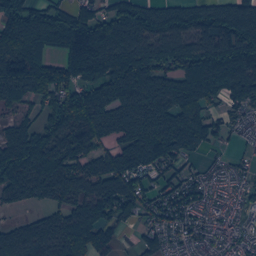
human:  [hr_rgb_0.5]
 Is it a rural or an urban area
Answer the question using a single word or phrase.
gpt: urban

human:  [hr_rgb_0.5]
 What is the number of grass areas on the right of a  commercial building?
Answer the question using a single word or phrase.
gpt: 41

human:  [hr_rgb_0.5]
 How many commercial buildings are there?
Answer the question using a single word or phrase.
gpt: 10

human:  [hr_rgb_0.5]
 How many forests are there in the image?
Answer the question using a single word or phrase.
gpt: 373

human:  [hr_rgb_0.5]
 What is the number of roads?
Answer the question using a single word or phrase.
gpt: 604

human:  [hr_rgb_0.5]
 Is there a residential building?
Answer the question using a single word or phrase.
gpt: yes

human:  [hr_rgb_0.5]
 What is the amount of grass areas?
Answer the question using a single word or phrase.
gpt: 138

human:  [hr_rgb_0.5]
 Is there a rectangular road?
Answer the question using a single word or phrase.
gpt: no

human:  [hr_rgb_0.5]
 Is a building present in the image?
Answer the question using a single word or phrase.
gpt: yes

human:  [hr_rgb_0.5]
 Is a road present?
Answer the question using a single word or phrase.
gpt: yes

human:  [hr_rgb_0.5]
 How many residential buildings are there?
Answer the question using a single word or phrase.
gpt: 1732

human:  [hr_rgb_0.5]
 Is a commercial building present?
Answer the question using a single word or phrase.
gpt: yes

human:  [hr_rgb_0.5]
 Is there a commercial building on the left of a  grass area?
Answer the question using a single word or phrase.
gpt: yes

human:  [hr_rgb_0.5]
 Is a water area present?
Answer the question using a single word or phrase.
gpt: yes

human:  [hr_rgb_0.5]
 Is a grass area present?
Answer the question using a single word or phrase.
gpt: yes

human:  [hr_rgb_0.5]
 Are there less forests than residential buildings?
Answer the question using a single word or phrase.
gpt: yes

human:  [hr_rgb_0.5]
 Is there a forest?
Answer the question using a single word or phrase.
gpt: yes

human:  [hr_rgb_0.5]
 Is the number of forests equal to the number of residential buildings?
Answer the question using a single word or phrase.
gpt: no

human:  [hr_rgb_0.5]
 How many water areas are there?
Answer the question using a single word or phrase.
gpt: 50

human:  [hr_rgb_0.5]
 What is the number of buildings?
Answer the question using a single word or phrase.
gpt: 1749

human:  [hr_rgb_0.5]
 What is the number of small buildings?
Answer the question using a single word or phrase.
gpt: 1742

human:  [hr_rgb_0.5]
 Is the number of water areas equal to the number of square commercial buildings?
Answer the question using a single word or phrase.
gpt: no

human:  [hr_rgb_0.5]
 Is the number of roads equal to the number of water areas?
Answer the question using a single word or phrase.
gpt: no

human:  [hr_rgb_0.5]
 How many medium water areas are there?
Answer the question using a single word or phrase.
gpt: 7

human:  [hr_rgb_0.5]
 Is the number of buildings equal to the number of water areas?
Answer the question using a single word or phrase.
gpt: no

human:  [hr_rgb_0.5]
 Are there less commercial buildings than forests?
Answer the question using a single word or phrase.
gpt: yes

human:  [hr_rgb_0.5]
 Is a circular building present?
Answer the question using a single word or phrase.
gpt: no

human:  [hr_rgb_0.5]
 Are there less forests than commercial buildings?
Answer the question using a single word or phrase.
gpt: no

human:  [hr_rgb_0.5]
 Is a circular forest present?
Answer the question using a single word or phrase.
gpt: no

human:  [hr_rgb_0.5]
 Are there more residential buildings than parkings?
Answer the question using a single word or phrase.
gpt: yes

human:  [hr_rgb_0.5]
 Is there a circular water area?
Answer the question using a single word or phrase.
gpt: no

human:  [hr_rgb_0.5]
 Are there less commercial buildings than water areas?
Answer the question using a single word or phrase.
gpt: yes

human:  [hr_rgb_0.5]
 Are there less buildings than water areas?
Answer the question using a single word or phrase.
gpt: no

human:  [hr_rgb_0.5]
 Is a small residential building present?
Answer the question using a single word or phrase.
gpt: yes

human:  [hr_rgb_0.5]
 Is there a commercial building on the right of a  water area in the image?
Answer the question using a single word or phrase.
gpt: yes

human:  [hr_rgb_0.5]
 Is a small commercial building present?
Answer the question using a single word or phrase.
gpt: yes

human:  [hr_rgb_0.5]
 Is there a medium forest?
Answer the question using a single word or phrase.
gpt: yes

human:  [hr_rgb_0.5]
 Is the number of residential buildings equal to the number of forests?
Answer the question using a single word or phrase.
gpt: no

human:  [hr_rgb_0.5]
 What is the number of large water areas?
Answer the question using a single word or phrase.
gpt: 5

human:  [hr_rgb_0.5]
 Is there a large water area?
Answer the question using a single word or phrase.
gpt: yes

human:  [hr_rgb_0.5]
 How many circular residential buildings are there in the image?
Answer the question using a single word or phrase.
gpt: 0

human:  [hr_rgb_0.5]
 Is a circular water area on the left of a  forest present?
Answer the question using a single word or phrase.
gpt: no

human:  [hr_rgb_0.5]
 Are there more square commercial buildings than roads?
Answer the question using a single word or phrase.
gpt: no

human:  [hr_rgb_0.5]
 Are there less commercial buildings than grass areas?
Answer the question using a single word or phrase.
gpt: yes

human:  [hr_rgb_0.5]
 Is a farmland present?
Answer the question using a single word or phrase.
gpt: yes

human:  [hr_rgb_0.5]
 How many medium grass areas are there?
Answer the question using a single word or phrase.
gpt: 43

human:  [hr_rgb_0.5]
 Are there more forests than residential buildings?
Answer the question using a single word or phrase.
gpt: no

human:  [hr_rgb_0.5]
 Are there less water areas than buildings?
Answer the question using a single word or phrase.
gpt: yes

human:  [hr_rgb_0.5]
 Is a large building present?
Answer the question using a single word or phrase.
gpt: no

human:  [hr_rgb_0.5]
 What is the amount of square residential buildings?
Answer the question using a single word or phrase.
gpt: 0

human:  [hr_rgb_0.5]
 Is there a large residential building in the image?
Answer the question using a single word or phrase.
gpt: no

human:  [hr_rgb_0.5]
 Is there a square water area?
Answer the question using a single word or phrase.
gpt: no

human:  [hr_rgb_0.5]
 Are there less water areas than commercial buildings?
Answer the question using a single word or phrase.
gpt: no

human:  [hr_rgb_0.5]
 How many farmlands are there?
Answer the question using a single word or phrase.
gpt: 29

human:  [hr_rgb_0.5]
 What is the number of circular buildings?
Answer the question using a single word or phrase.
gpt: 0

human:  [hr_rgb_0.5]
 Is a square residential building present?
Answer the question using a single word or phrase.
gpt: no

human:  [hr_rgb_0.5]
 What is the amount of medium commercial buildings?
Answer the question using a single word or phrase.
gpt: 1

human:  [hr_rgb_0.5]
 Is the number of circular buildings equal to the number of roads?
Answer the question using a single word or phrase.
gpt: no

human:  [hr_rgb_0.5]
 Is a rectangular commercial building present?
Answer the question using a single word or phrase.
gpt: yes

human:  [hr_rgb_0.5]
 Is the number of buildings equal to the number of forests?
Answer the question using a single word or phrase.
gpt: no

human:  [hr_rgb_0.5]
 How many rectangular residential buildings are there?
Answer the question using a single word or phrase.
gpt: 712

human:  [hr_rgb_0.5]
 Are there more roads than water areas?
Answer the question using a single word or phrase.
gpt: yes

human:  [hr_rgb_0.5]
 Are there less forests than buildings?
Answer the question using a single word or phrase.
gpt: yes

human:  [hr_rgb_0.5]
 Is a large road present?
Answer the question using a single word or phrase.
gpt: no